Field crop: tomato
Growth stage: 1
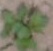
Species: solanum